Interaction volume radius: 10 \u00c5
Interaction volume height: 20 \u00c5
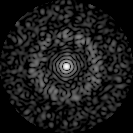
Disorder parameter: 0.8427